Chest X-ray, PA view. Patient: 62 years old, sex F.
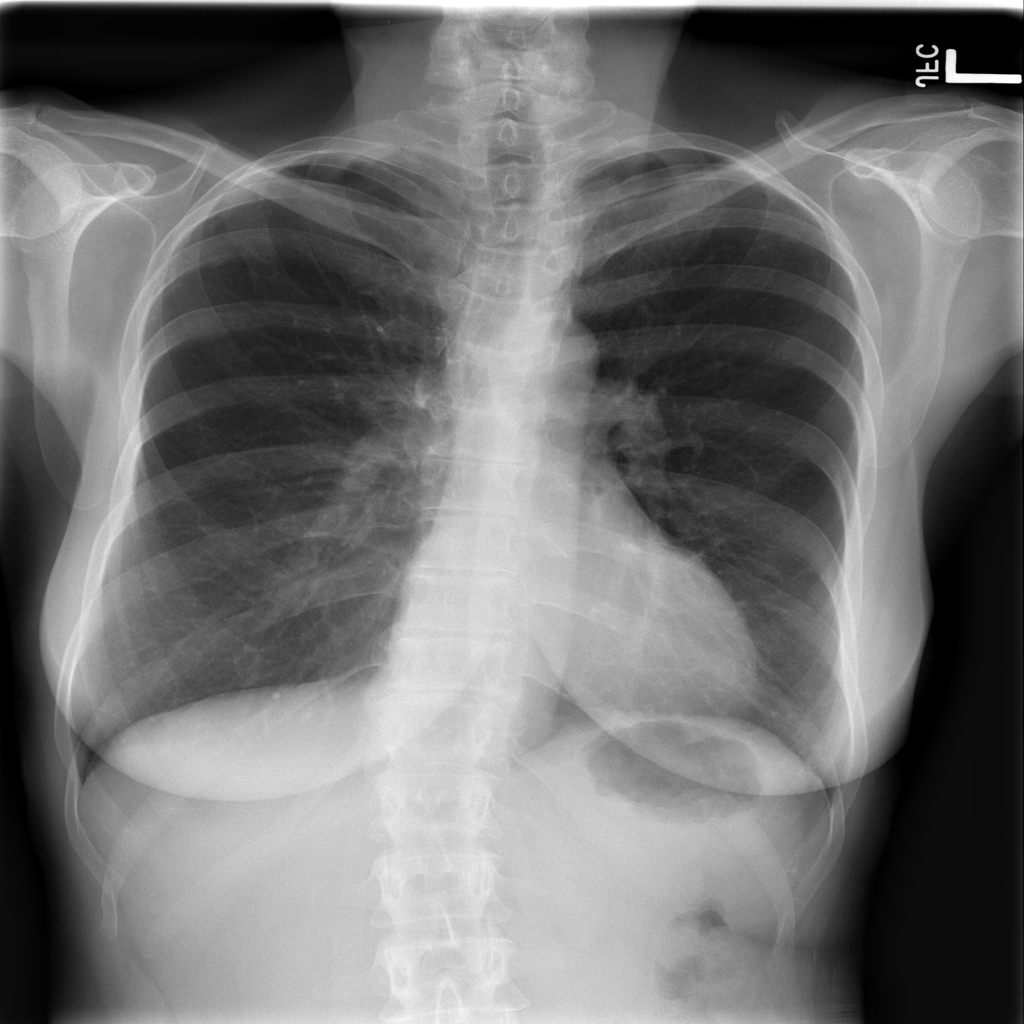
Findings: No Finding